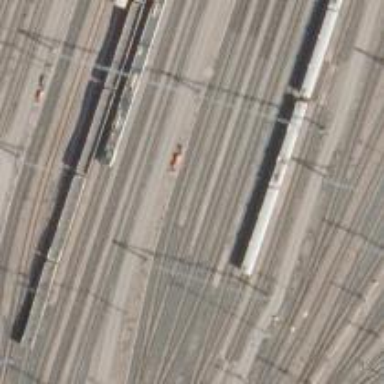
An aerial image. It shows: Railway signal.